Question: I am currently implementing the Greedy Best First Search with a 2D array to represent a grid. My implementation right now returns the opened nodes. I am using a PriorityQueue. When I return the traversed path/opened nodes and take a look at the the nodes it appears that the algorithm jumps from one side of the grid to another some times. Is it supposed to do this? It doesn't make sense for a player when traversing the grid to jump to a cell on the other side of the grid just because the heuristics over there are better and then jump back.
I am using this grid:

These are the (y, x) coordinates of all the nodes that have been opened (note that it is y, x to represent a 2D array):
'''
0,0 Goes across the top of the board
0,1
0,2
0,3
0,4
0,5
1,5 Goes down one cell
1,4 goes left
1,6 goes right 2 spaces
0,6 goes up
1,7 goes down the side of the board
2,7 \/
3,7 \/
4,7 \/
5,7 \/
0,7 jumps up across the board
6,7
1,2 jumps up across the board
2,2
3,2
4,2
3,1
4,1
3,0
2,1
5,2
5,1
4,0
2,0
7,7 jumps up across the board
7,6
7,5
6,5
5,5
5,4
4,4
3,4
3,5
'''
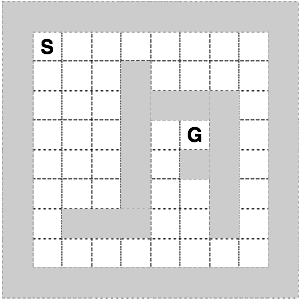
Answer: If you track each node's parent when you add them to the priority queue then you can think of the queue as tracking not just nodes, but entire . Each node in the queue represents a viable path segment that ends at that node.
For example, at the point you reach 5,7 you've determined that this path is the most promising so far:
'''
(0,0 0,1 0,2 0,3 0,4 0,5 1,5 1,6 1,7 2,7 3,7 4,7) [5,7]
'''
(I've put the node in '[brackets]' and the path to get to that node in '(parentheses)'. Following the chain of parents backwards yields the path.)
When the 5,7 node doesn't pan out, you add all of its successors of 5,7 to the queue, then you pull the next node from the queue. At this point it turns out you don't get one of 5,7's successors. Instead the heuristic function decides to try a different node:
'''
(0,0 0,1 0,2 0,3 0,4 0,5) [0,6]
'''
It tries this, doesn't reach the goal, and continues on. Now it goes back to considering one of 5,7's successors:
'''
(0,0 0,1 0,2 0,3 0,4 0,5 1,5 1,6 1,7 2,7 3,7 4,7 5,7) [6,7]
'''
And so on.